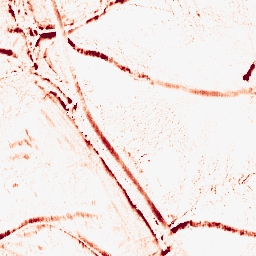
Category: morphological
Decomposition family: morphological_ellipse
Decomposition parameters: operation: opening
width: 10
height: 5
Upsampling method: edge_directed
Upsampling parameters: scale: 2
Upsampling scale: 2